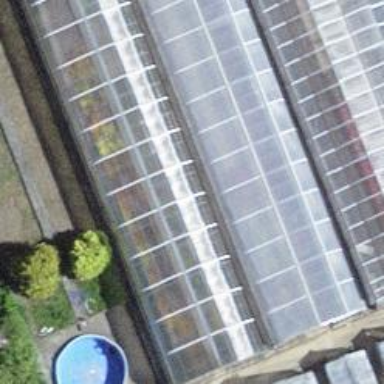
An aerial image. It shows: Greenhouse.